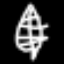
Label: leaf